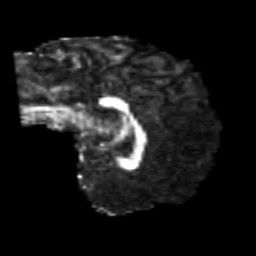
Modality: FA
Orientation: sagittal
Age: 22
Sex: male
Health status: healthy
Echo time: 0.074 s